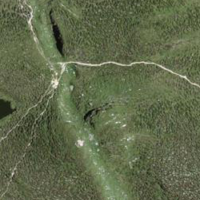
EUNIS habitat code: 26
Species observed at this site:
Dryas octopetala